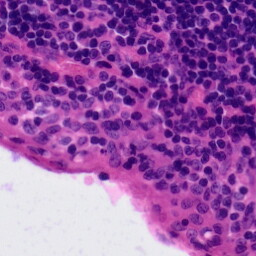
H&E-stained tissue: Tonsil